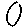
Label: circle